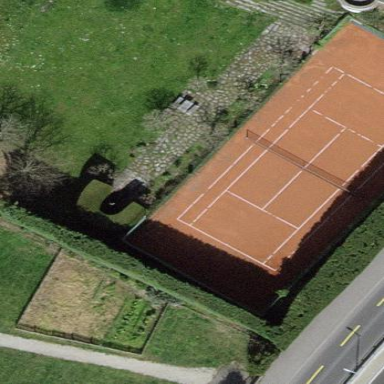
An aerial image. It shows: Tennis court in leisure pitch.